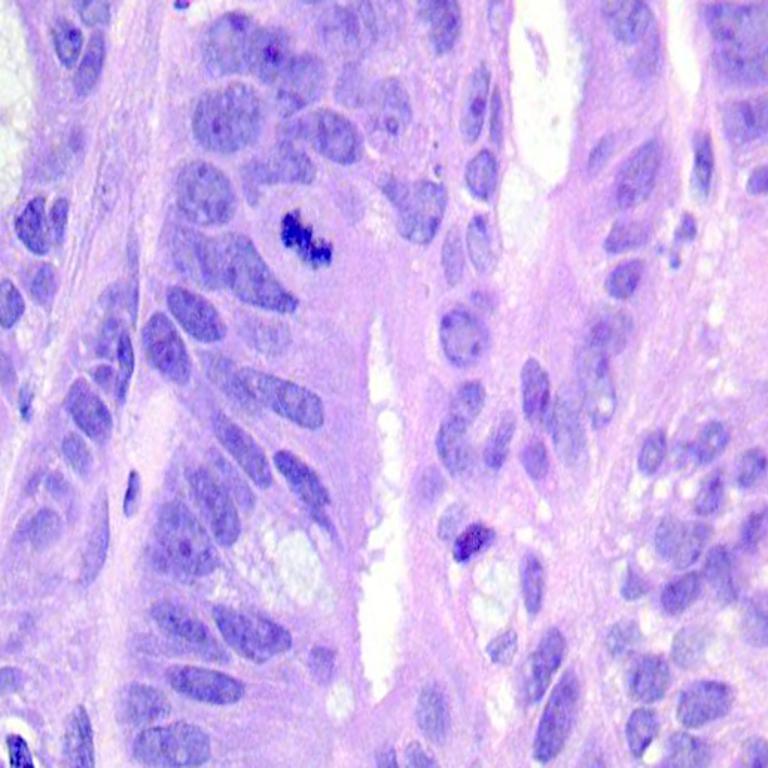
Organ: colon
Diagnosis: adenocarcinomas